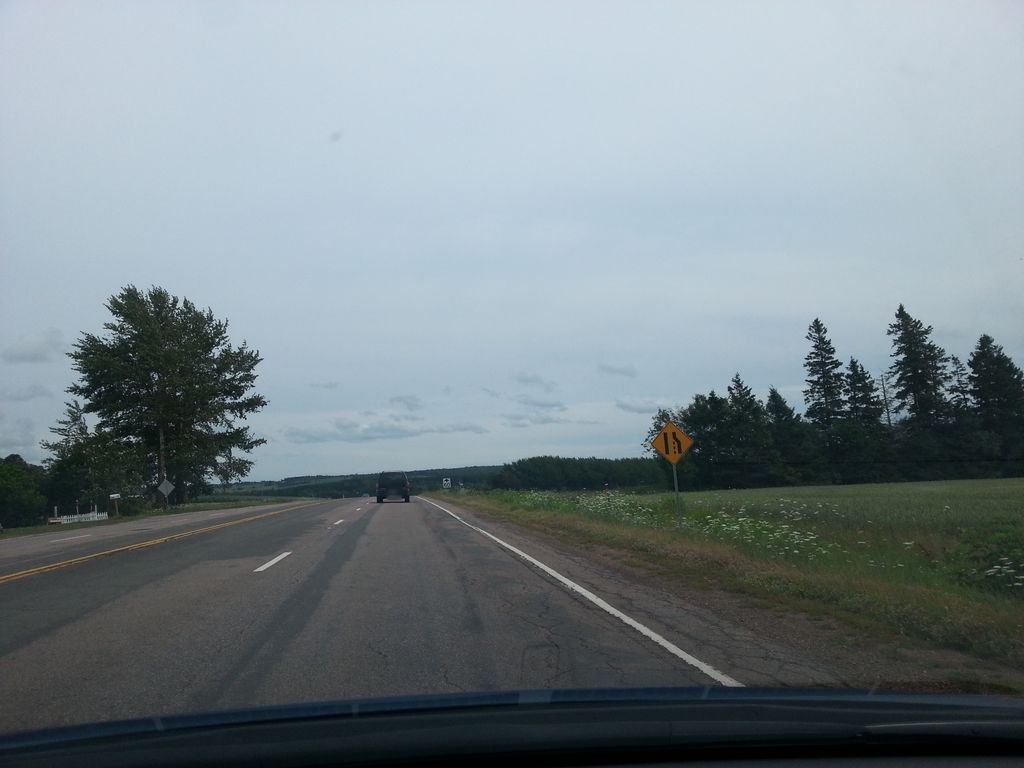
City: charlottetown